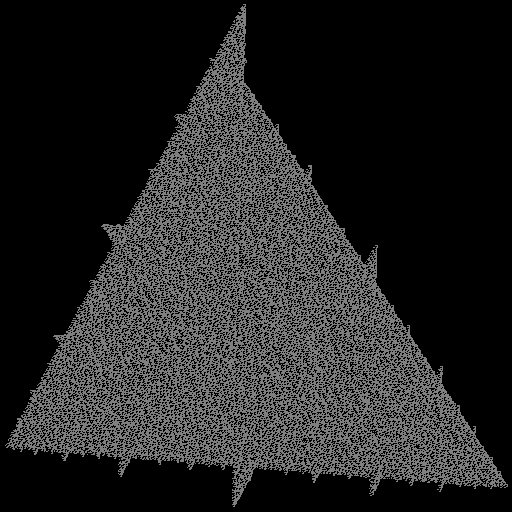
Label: a1